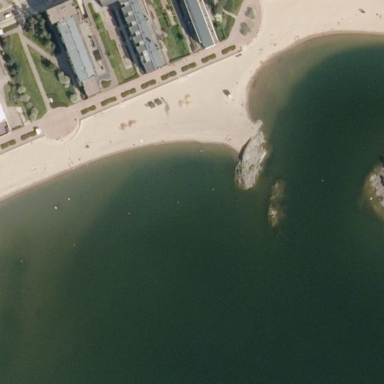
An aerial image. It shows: Sandy beach with natural surface.